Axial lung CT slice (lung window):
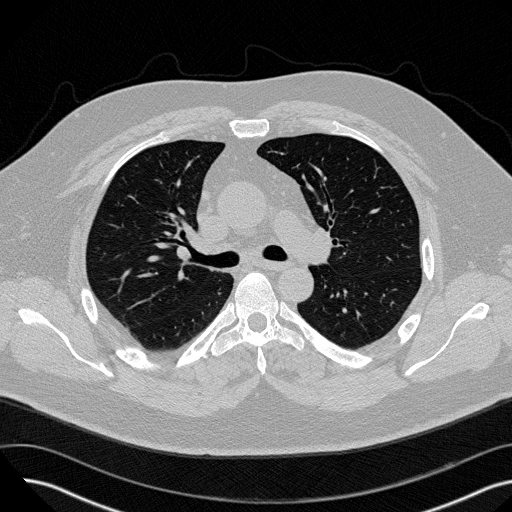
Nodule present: no